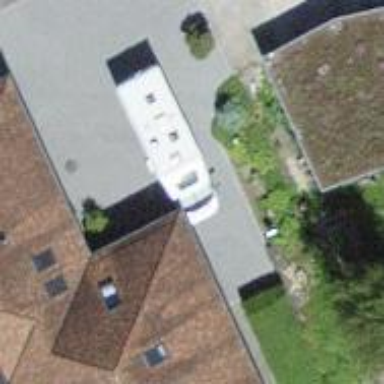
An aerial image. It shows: View of roof of building.